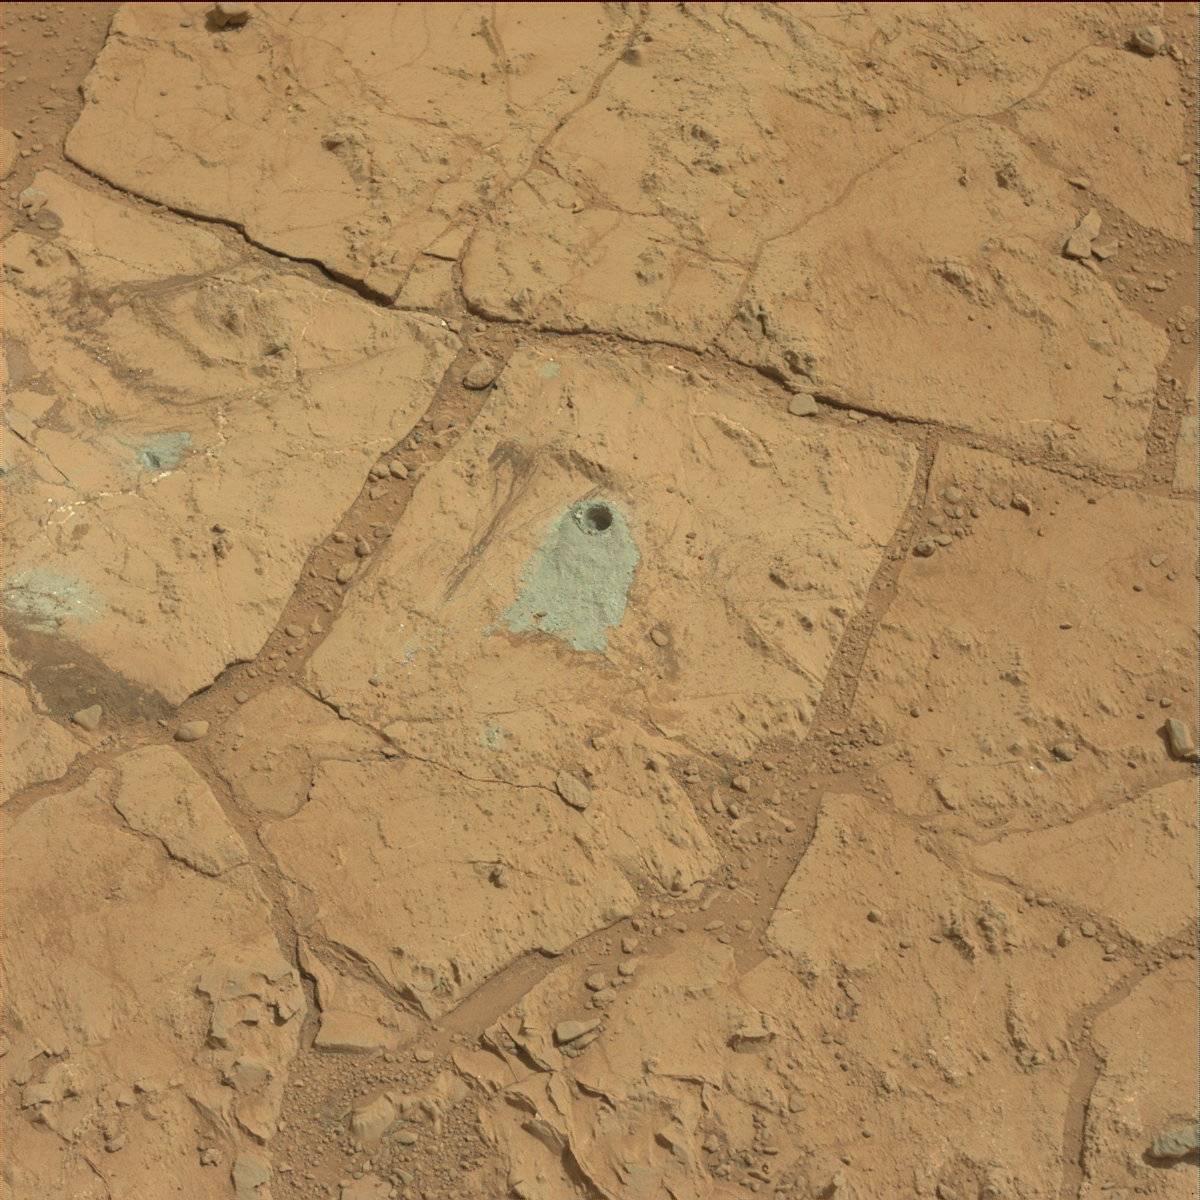
Terrain classes present: Bedrock, Hole, Rock, Sand / Soil